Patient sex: F
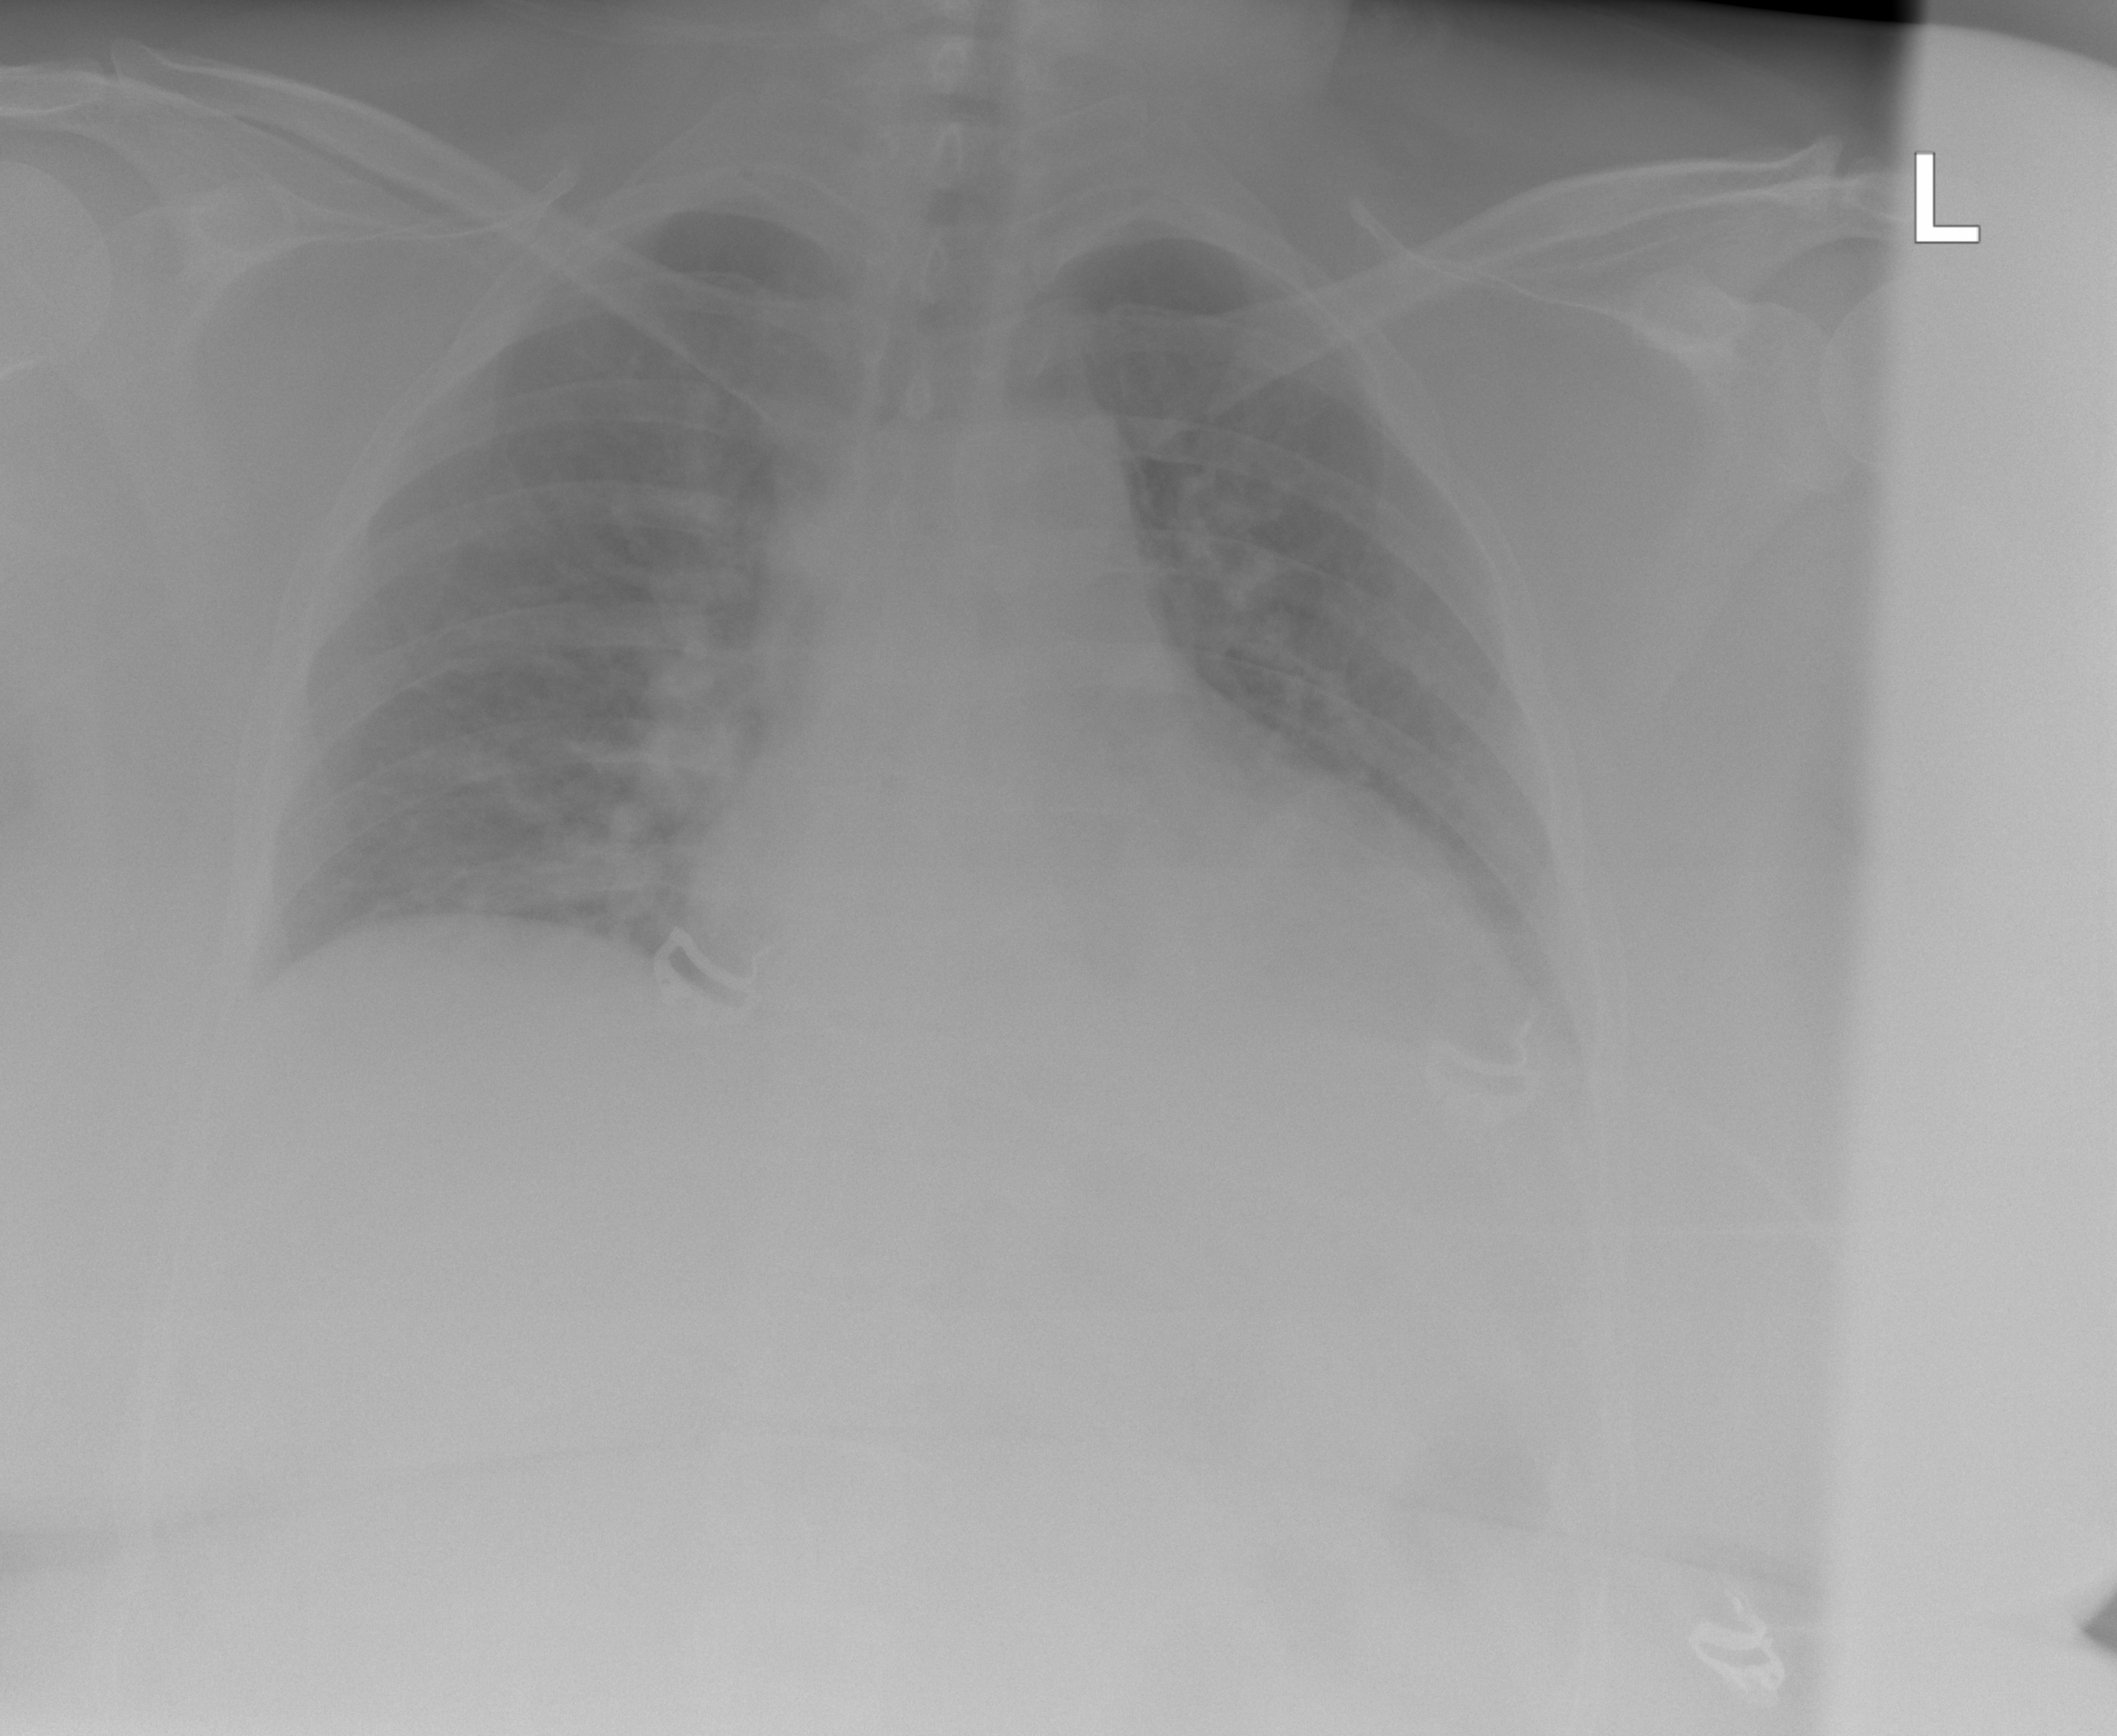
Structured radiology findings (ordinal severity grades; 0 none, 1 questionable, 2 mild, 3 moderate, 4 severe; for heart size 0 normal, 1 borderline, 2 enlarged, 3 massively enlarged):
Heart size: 2
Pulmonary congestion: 1
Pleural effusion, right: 0
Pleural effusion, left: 2
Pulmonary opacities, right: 2
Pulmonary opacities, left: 0
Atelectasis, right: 2
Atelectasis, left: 0